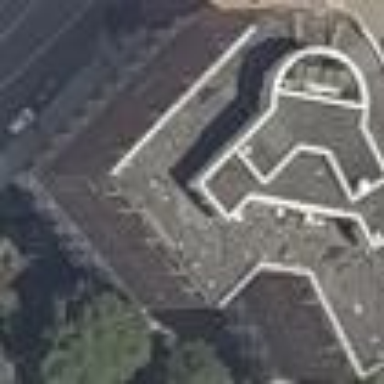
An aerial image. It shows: Commercial building.